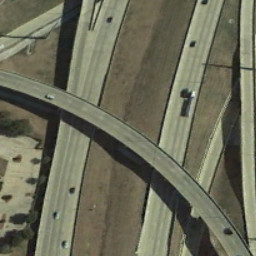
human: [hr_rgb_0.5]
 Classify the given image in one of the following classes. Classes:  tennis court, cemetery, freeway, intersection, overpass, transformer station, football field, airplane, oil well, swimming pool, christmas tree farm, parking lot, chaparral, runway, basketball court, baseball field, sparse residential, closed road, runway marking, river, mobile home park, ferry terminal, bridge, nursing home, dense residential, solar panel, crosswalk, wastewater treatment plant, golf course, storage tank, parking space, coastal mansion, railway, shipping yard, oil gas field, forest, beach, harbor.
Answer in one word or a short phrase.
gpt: overpass